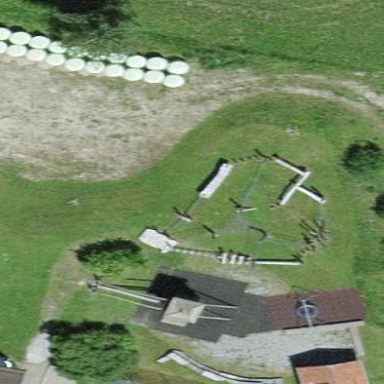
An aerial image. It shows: Playground area for leisure land.